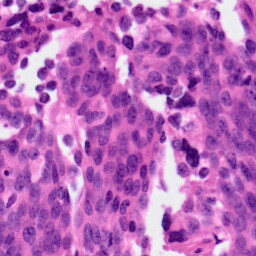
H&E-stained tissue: Ovarian